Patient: sex M, age 71
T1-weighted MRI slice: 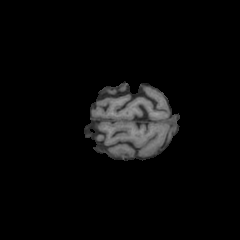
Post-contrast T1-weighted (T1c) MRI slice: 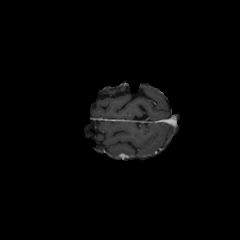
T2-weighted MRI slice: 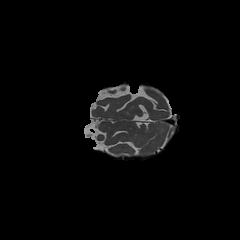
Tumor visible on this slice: no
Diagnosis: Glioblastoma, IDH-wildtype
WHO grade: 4